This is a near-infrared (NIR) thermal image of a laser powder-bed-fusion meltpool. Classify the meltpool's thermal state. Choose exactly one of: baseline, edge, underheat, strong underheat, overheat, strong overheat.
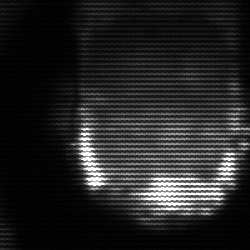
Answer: baseline